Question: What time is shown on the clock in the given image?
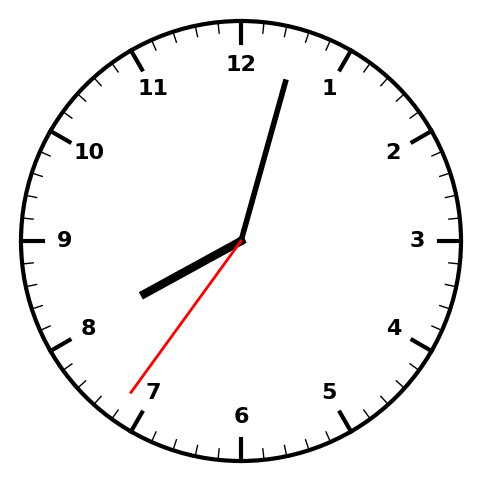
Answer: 08:02:36